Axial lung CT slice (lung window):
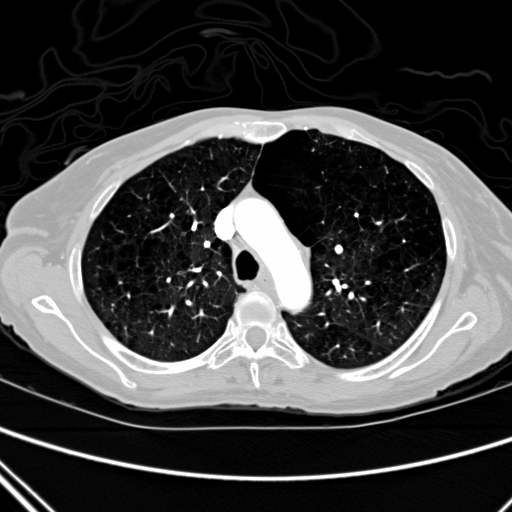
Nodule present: no